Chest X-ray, AP view. Patient: 64 years old, sex M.
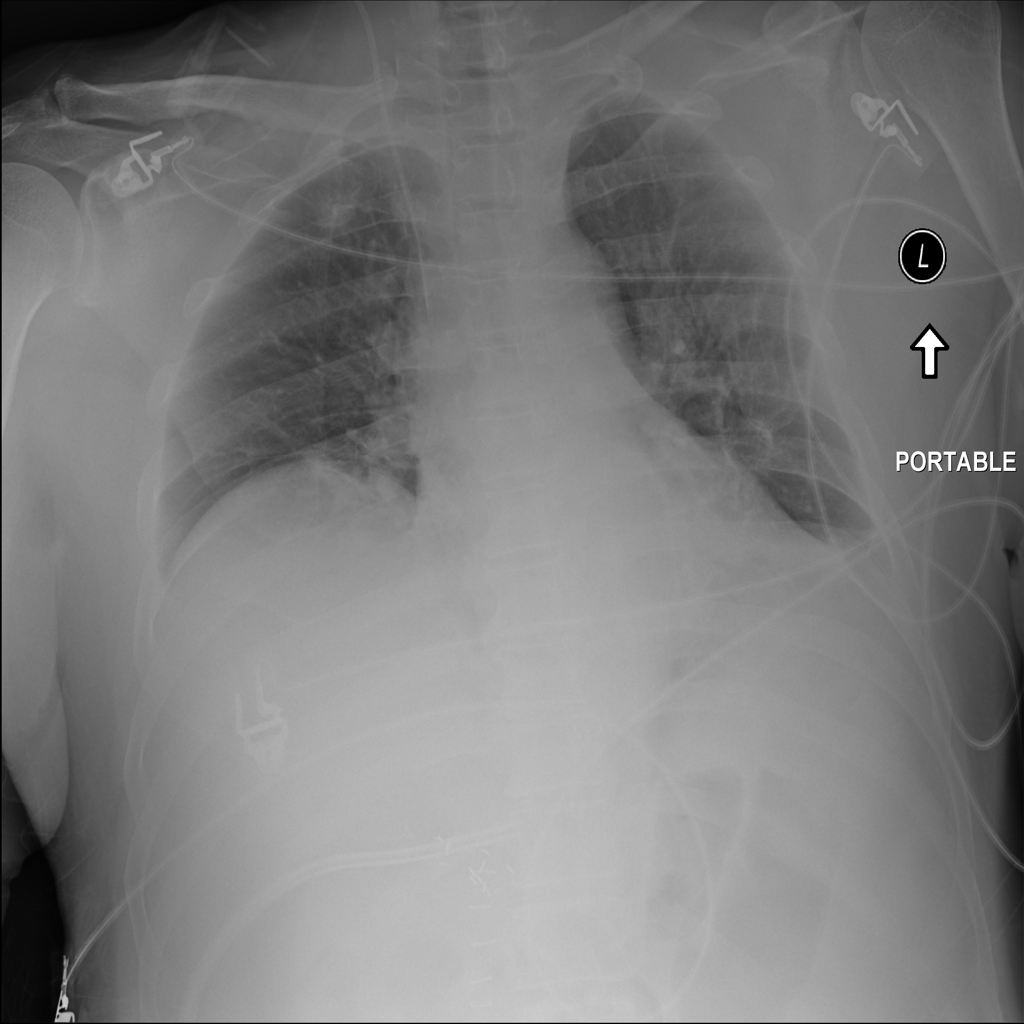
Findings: No Finding